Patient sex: M
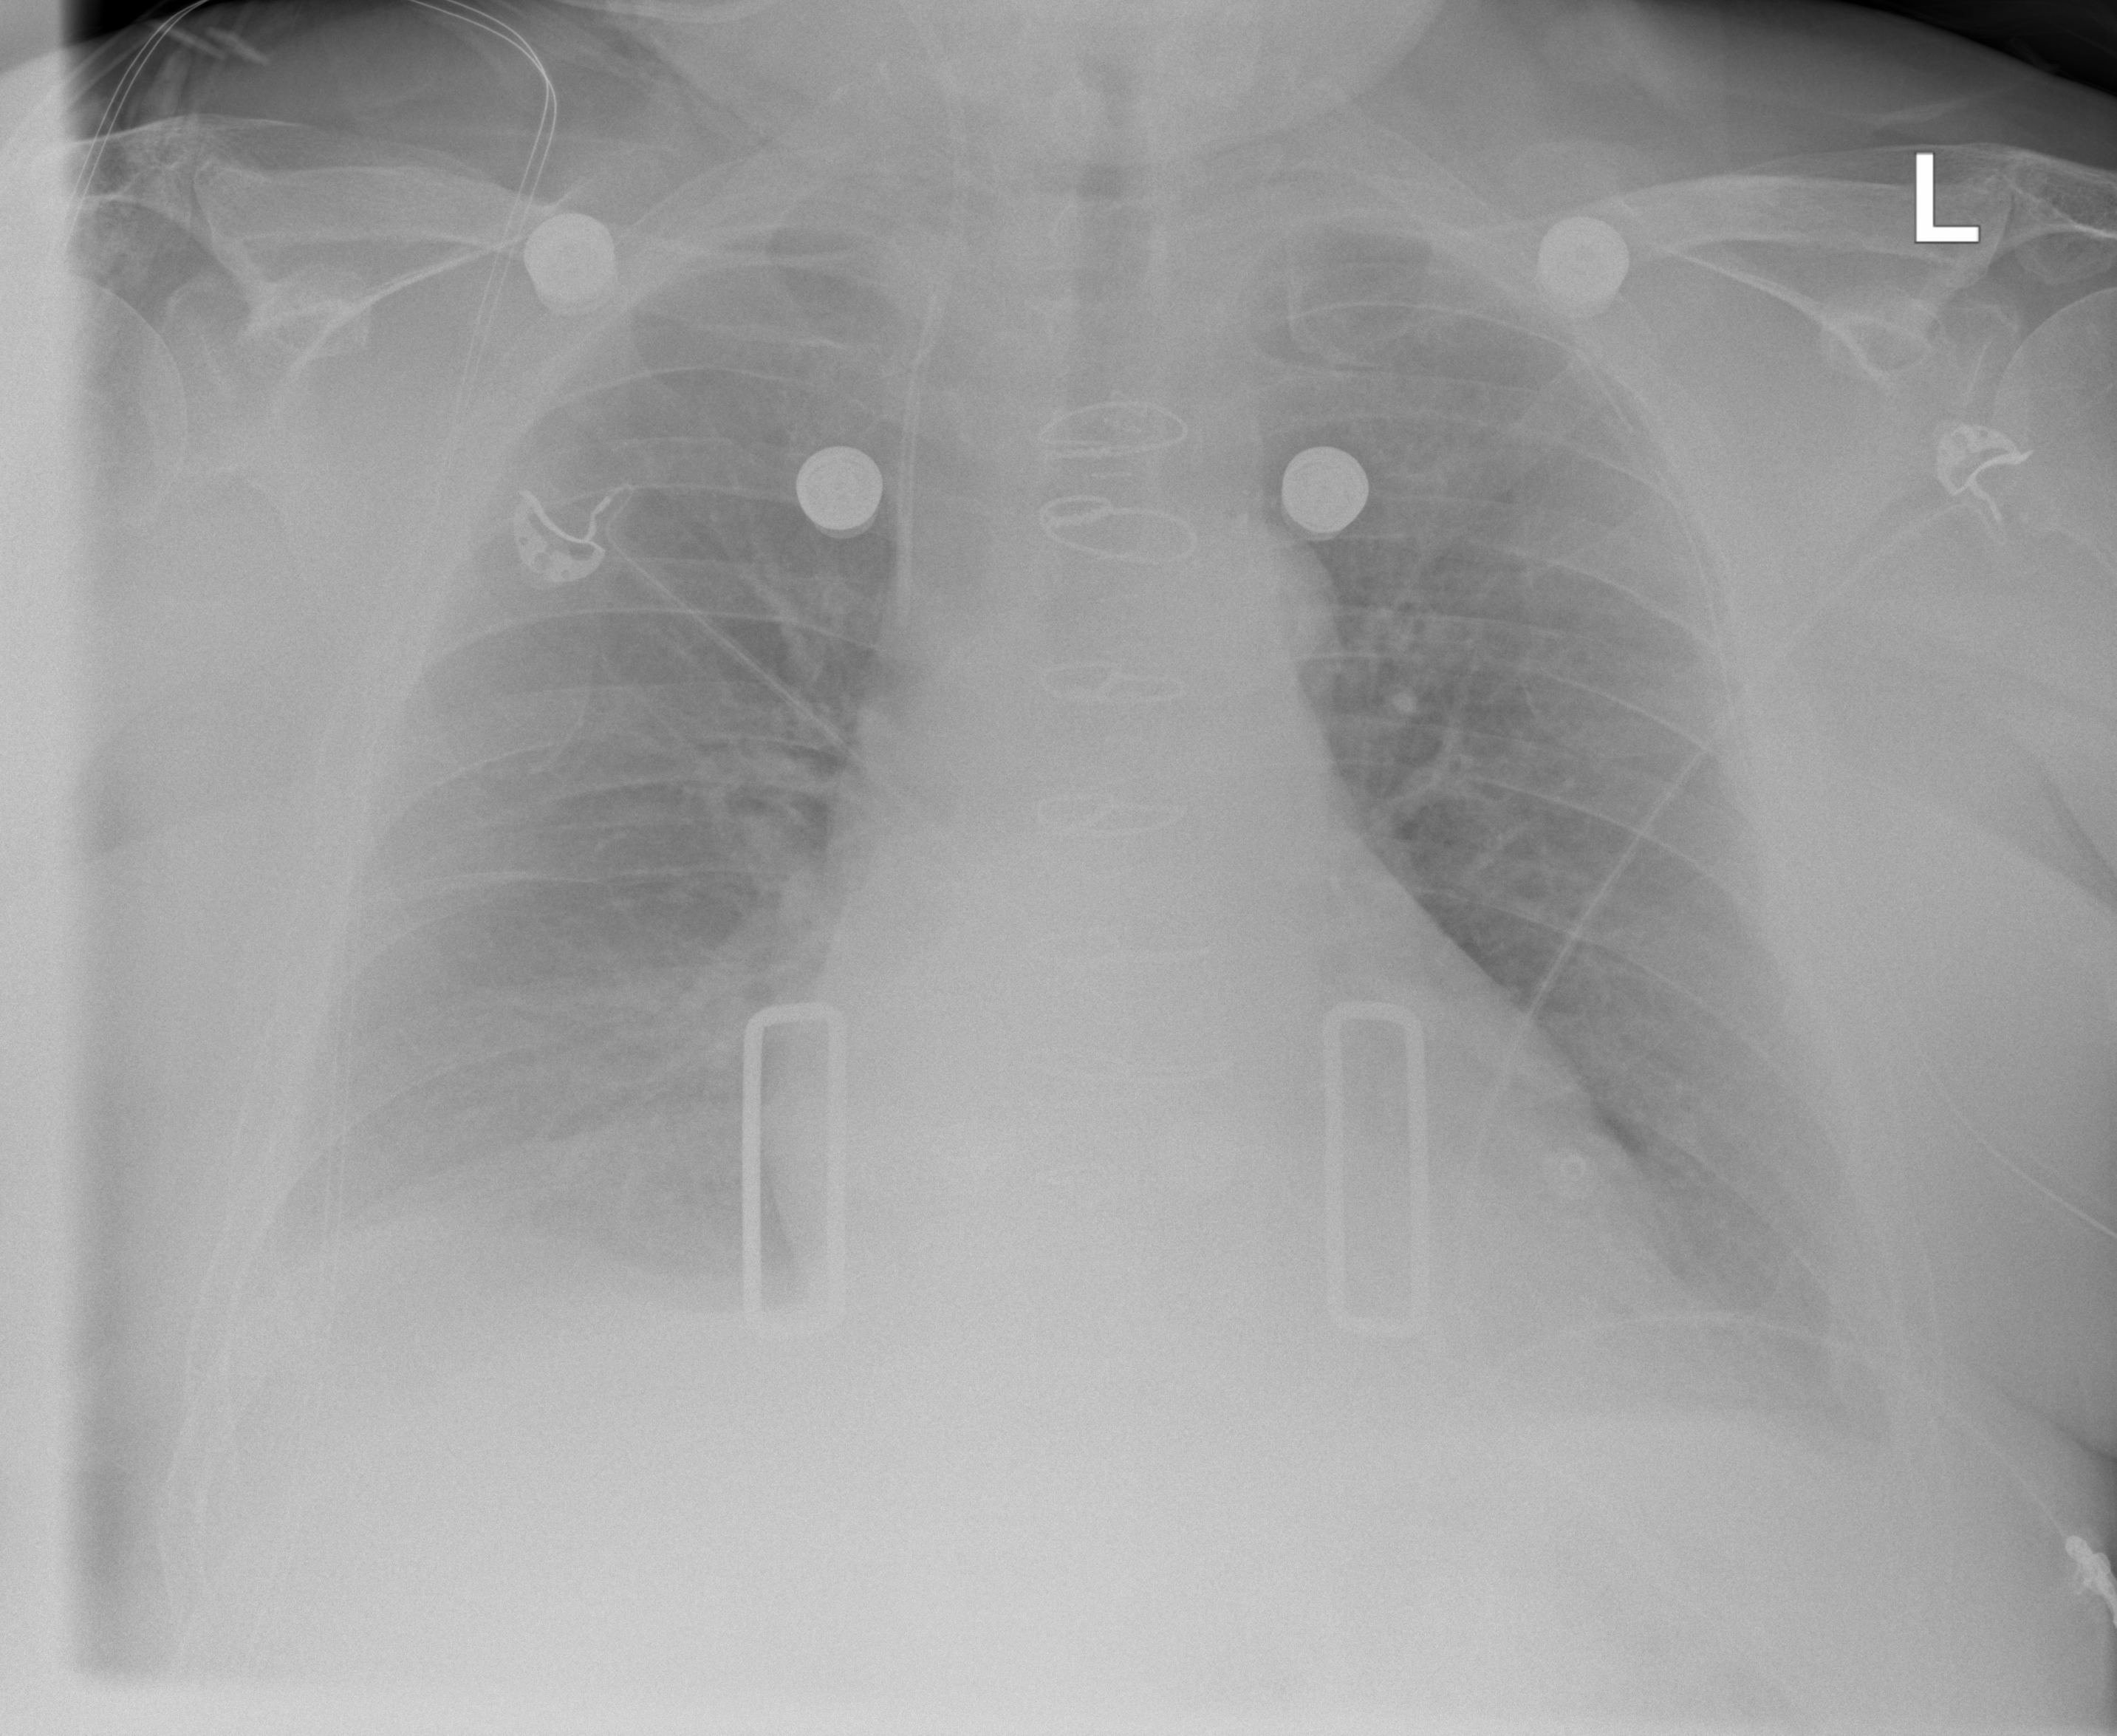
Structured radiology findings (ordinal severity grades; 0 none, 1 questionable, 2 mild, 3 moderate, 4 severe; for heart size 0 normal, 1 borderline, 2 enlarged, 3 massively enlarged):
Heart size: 1
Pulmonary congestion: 2
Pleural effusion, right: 2
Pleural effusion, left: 2
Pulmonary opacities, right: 2
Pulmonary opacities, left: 0
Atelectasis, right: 2
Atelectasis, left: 2